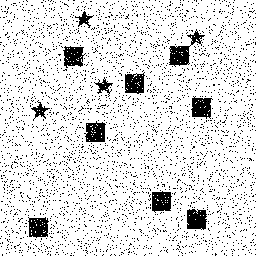
Squares: 8
Triangles: 0
Stars: 4
Total shapes: 12